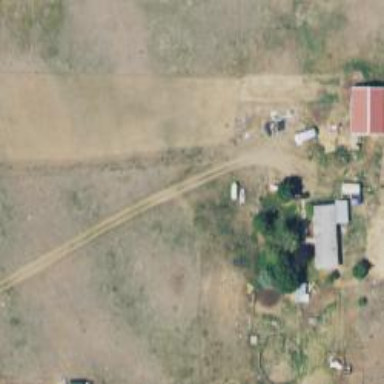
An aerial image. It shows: Driveway.